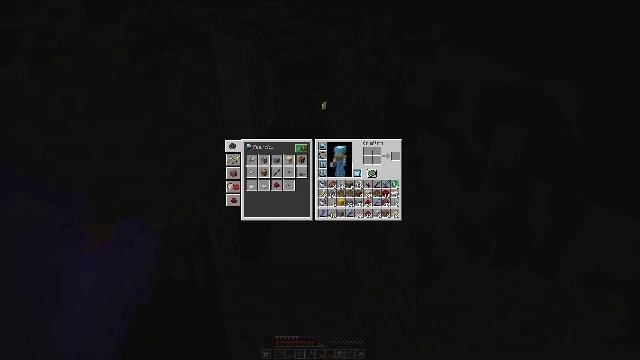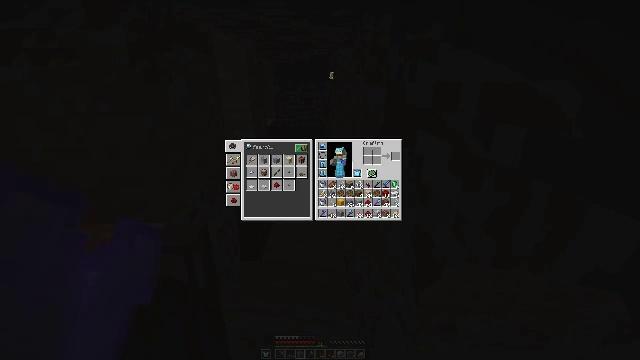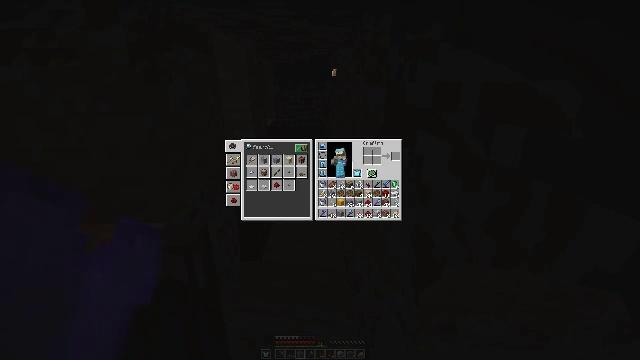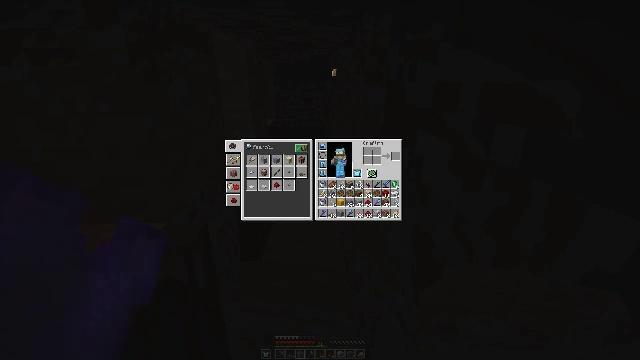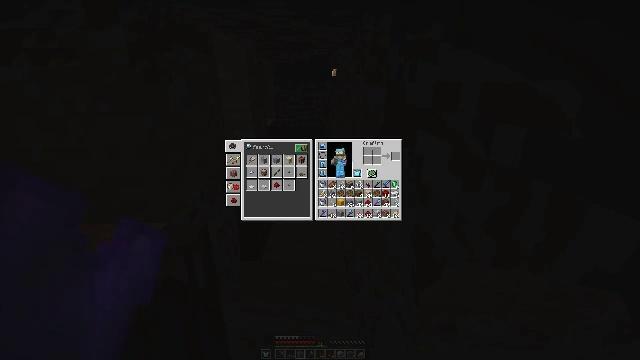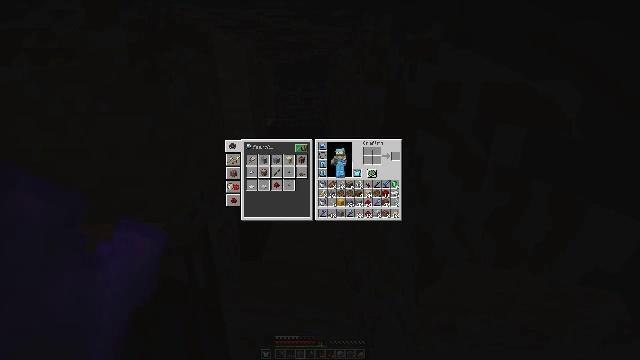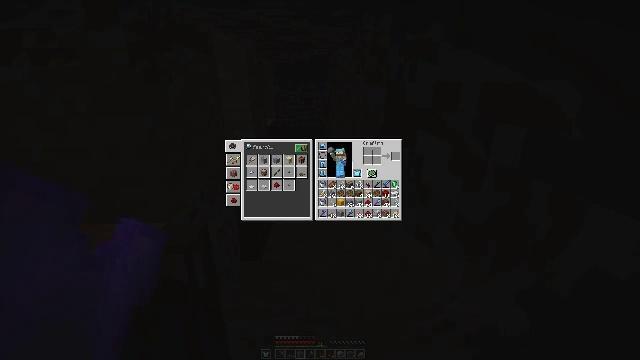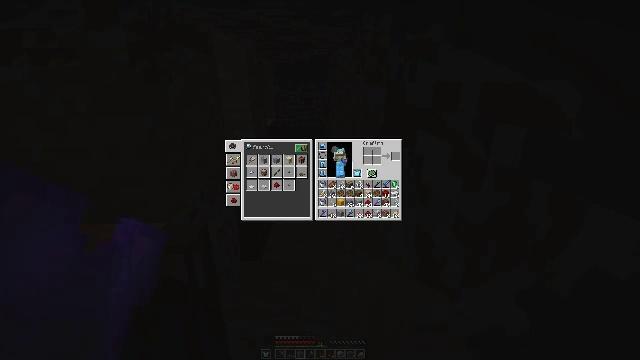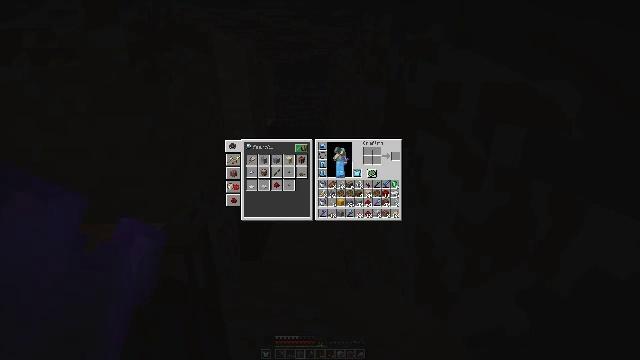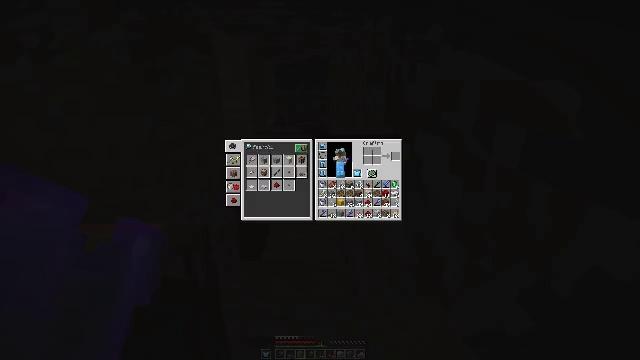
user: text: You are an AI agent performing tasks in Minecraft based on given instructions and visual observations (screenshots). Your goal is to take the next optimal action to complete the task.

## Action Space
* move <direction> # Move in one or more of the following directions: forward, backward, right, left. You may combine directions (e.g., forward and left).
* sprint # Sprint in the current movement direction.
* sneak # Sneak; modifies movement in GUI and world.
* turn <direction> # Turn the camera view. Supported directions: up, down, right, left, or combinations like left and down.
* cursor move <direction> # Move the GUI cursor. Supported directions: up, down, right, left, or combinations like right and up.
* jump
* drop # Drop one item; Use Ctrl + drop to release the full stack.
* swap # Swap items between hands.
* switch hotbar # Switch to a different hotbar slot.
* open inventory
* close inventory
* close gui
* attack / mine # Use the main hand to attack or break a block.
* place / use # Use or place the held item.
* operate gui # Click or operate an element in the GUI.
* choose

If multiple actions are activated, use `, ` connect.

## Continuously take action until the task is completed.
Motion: motion action
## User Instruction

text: Remove a shield from the inventory.
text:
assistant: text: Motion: turn right and up
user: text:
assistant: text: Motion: attack / mine
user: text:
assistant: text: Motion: attack / mine
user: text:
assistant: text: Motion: attack / mine
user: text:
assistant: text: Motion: no_op
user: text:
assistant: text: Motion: no_op
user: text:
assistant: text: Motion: no_op
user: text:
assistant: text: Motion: no_op
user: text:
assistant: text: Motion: no_op
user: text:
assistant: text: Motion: no_op